Question: I'm developing a which is composed by two war files, using overlaying method. That war files are using JSF 1.2 dependencies. I have no problem building, deploying or running the project, everything works fine, however I get an error marker which is driving me mad:

It looks like Eclipse is not noticing about Dynamic Web Module 2.5 in my wars, even I have this facet installed. Now I'm working with Eclipse Juno, but I experienced this problem with previous releases too. Seems that there's some trouble with JSF 1.2 facet. That's my file:
'''
<?xml version="1.0" encoding="UTF-8"?>
<faceted-project>
<fixed facet="wst.jsdt.web"/>
<installed facet="wst.jsdt.web" version="1.0"/>
<installed facet="java" version="1.6"/>
<installed facet="jst.web" version="2.5"/>
<installed facet="jst.jsf" version="1.2"/>
<installed facet="jst.jaxrs" version="1.0"/>
<installed facet="jboss.m2" version="1.0"/>
</faceted-project>
'''
'''
<?xml version="1.0" encoding="UTF-8"?>
<faceted-project>
<fixed facet="wst.jsdt.web"/>
<installed facet="java" version="1.6"/>
<installed facet="jst.web" version="2.5"/>
<installed facet="wst.jsdt.web" version="1.0"/>
<installed facet="jst.jaxrs" version="1.0"/>
<installed facet="jboss.m2" version="1.0"/>
<installed facet="jst.jsf" version="1.2"/>
</faceted-project>
'''
Did anybody have similar problem? I think facet configuration is properly done, so don't know why I'm getting this error..
It could be a server runtime configuration issue, but if I go to my project's configuration, in , tab, everything I find is JRE System Library for JavaSE-1.6 and Maven dependencies attached. It seems not to have a server runtime sticked.
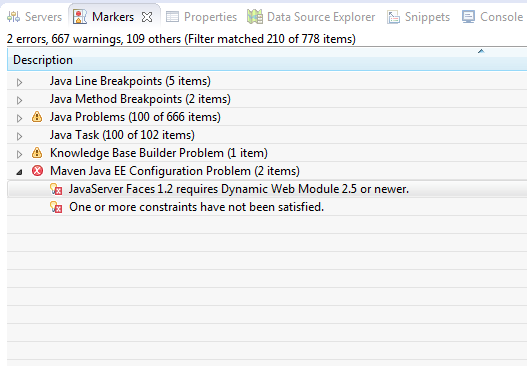
Answer: The warning there indicate that "" in your project, dynamic web module is set to version less than 2.5
Based on the faces config you provided, it seems you are using DWM 2.5
'''
<installed facet="jst.web" version="2.5"/>
'''
So some where else in your project, there is reference to lower version.
-
---
'''
<web-app xsi="http://www.w3.org/2001/XMLSchema-instance"
xmlns="http://java.sun.com/xml/ns/javaee"
web="http://java.sun.com/xml/ns/javaee/webapp_2_5.xsd"
schemalocation="http://java.sun.com/xml/ns/javaee
http://java.sun.com/xml/ns/javaee/web-app_2_5.xsd" id="WebApp_ID" version="2.5">
'''
---
-
---
'''
<!DOCTYPE web-app PUBLIC "-//Sun Microsystems, Inc.//DTD Web Application 2.3//EN"
"http://java.sun.com/dtd/web-app_2_3.dtd" >
'''
---